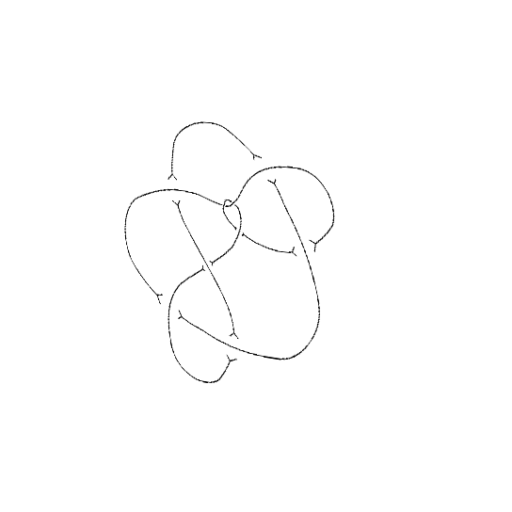
Crossing number: 9